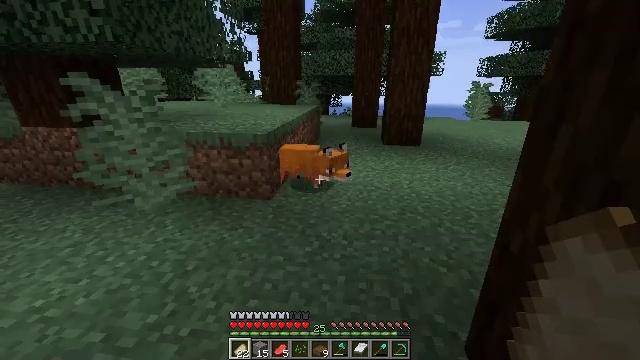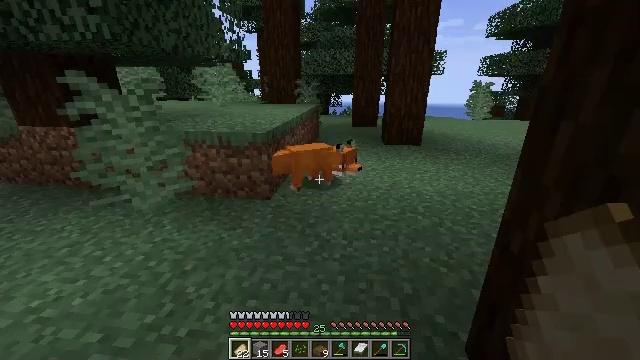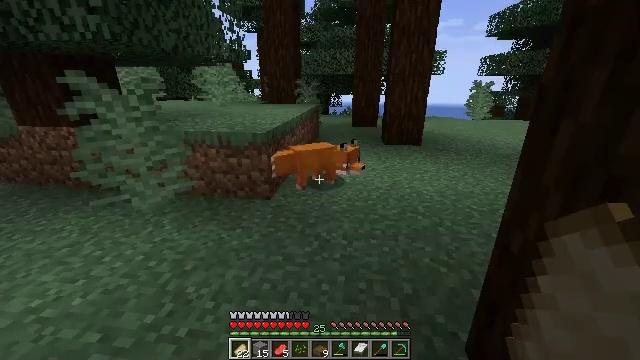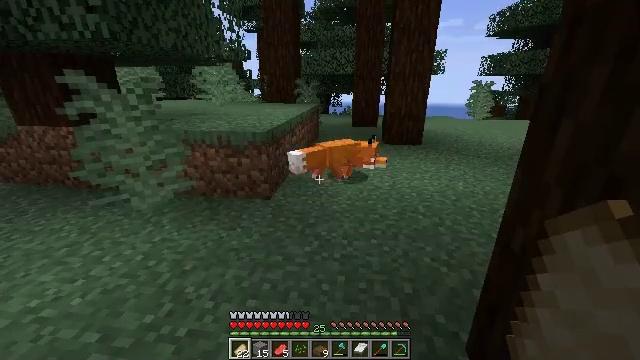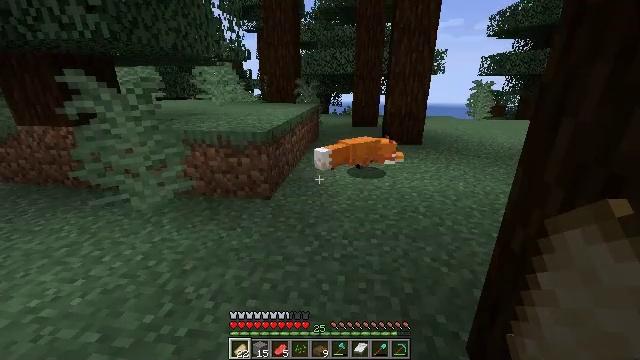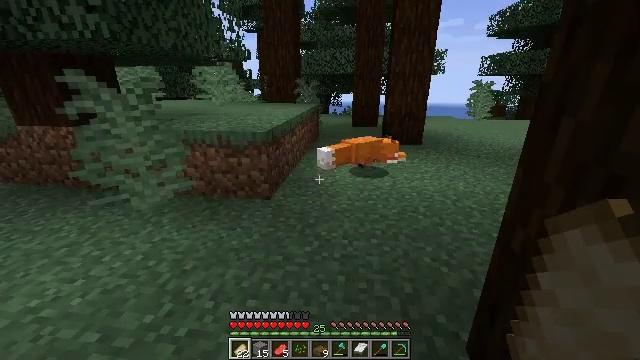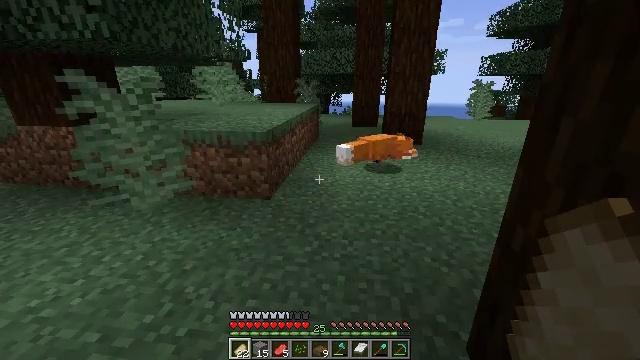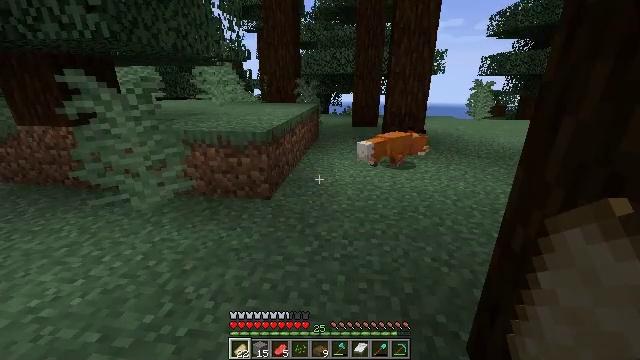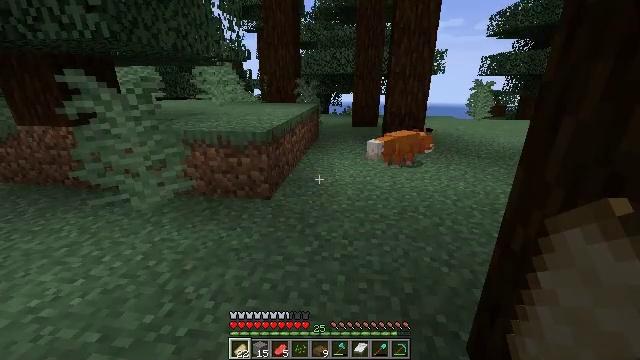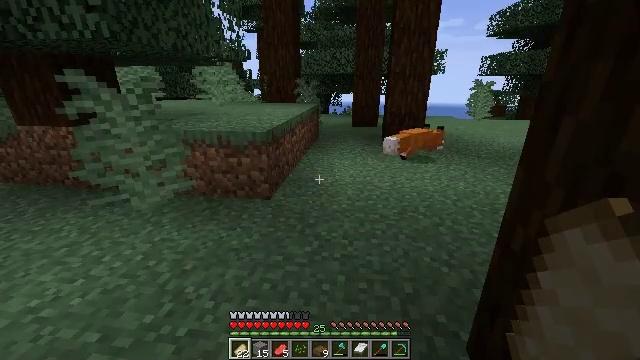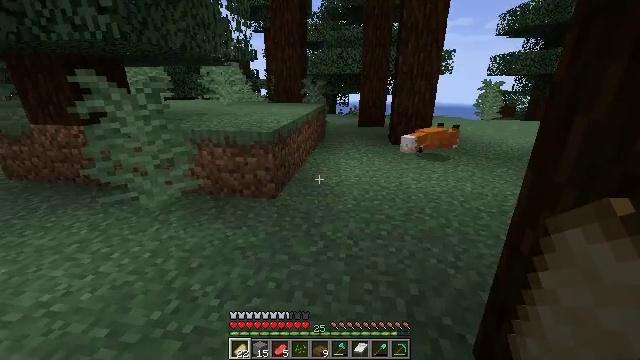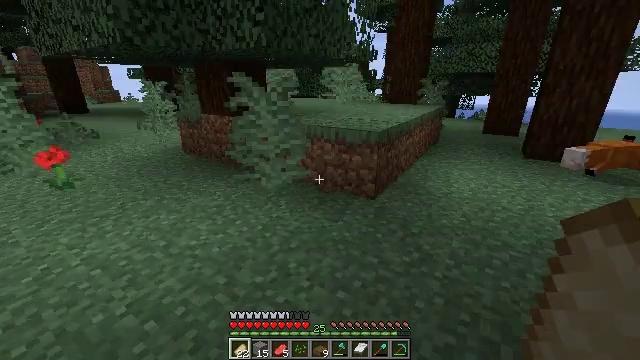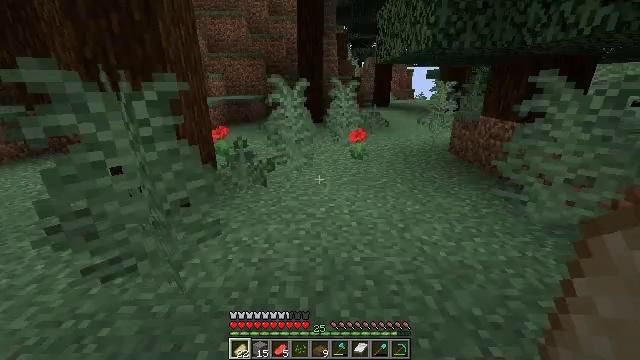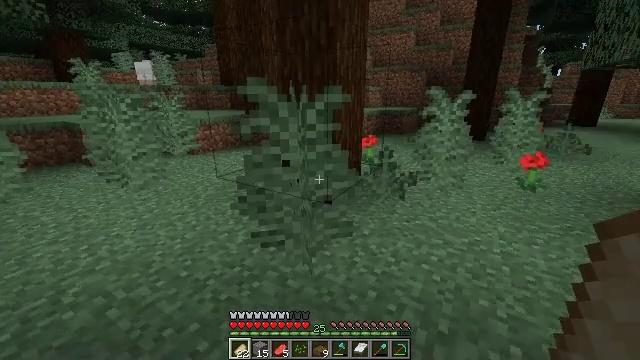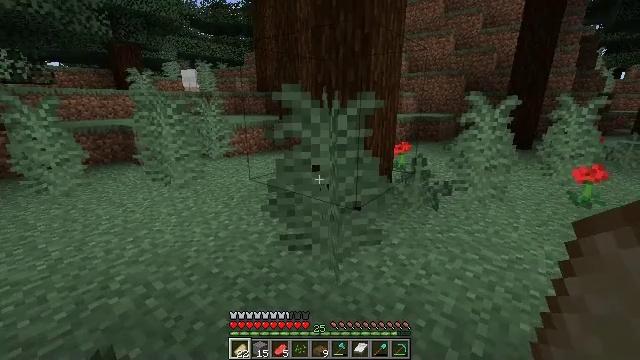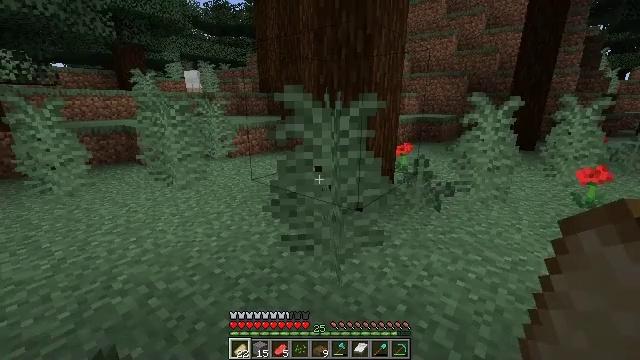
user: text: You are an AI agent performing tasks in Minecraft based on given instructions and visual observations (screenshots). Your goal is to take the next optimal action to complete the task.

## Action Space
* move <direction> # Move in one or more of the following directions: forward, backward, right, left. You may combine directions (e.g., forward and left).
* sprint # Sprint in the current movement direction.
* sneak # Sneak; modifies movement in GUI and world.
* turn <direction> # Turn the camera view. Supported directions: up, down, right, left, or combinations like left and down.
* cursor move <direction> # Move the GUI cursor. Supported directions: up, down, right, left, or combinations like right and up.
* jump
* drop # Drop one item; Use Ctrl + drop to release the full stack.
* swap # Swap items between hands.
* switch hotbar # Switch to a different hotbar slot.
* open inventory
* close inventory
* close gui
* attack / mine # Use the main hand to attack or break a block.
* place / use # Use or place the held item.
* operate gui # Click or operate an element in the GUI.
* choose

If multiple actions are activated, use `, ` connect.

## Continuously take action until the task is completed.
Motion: motion action
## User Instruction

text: Collect the large fern.
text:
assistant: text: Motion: no_op
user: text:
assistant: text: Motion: no_op
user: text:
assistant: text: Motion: no_op
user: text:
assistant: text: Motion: no_op
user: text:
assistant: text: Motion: no_op
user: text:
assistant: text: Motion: no_op
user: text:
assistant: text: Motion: no_op
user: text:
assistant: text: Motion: no_op
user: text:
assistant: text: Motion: no_op
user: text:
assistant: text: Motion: turn left
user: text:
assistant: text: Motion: turn left
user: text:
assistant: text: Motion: turn left
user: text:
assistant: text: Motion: turn left and up
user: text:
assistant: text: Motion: turn left and up
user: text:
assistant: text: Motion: no_op
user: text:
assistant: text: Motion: no_op
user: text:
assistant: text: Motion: no_op
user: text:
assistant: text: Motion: no_op
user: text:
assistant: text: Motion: no_op
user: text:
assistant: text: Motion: no_op
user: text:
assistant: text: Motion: no_op
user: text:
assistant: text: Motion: no_op
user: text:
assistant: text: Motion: no_op
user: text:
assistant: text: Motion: no_op
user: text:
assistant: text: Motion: turn left
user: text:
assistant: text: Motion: turn left
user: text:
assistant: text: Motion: turn left and up
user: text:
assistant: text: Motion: turn left and up
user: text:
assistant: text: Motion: turn left
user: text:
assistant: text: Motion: no_op